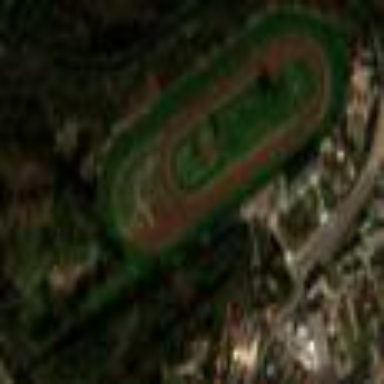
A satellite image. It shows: Sports centre dedicated to horse racing on leisure land.